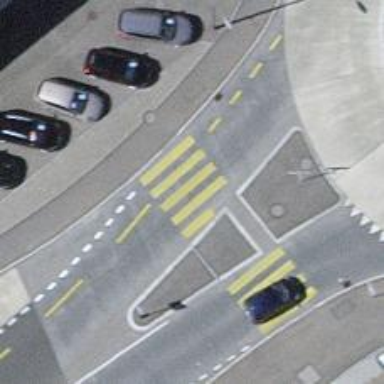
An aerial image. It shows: Primary highway with asphalt surface. It has trolley wires installed.